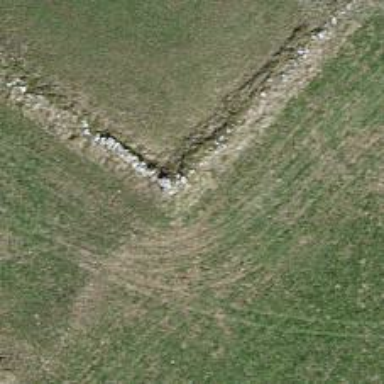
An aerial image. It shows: Wall barrier.